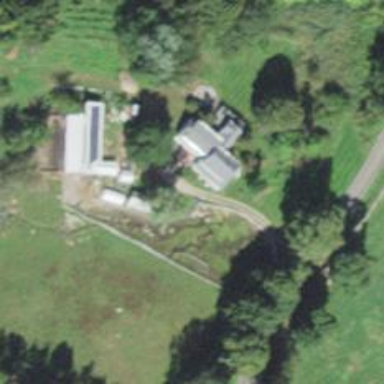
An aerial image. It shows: Driveway.